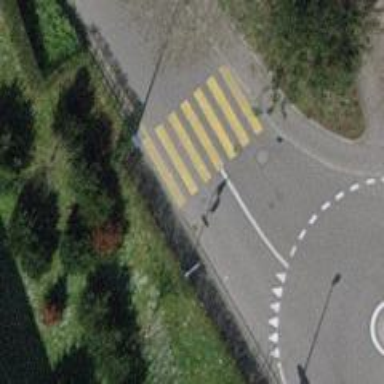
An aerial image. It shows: Marked crossing on asphalt footway.